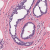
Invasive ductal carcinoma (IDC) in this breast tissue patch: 0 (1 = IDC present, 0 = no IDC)